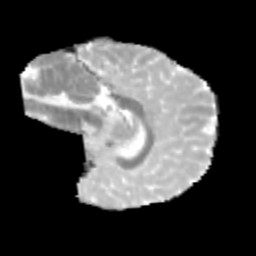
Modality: MD
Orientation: sagittal
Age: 12
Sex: male
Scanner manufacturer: siemens
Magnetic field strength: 3 T
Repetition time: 3.8 s
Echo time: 0.07 s